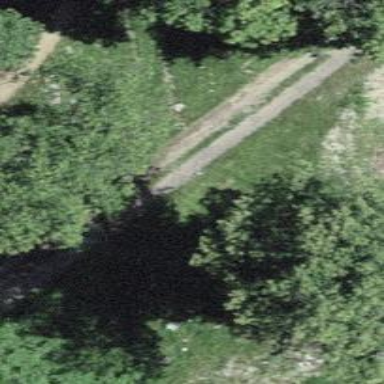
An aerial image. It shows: Unpaved track with grade 5 track type.